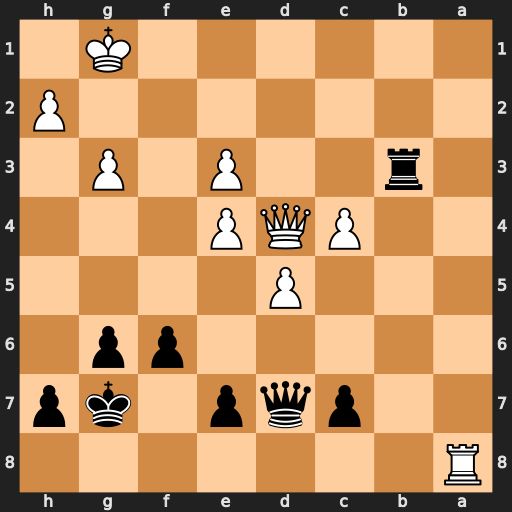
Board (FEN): R7/2pqp1kp/5pp1/3P4/2PQP3/1r2P1P1/7P/6K1
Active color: b
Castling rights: -
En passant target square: -
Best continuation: Qg4 Ra2 Qf3